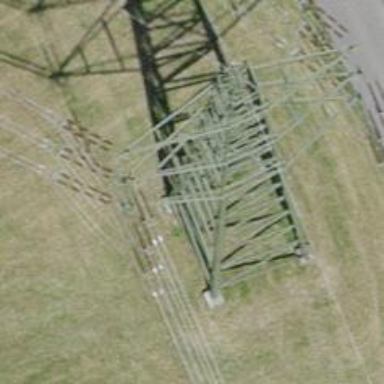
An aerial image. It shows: Three power lines with cables.